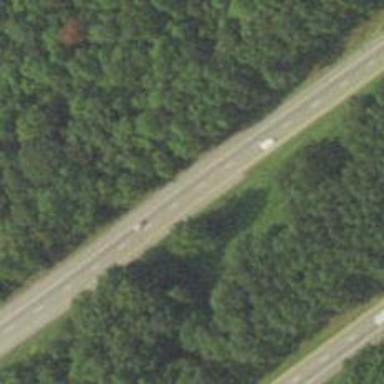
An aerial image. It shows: Motorway.